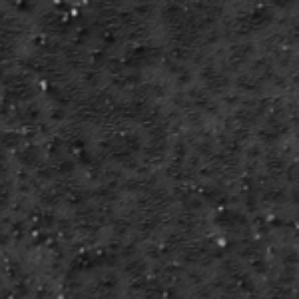
Label: frost